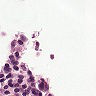
Metastatic tissue present: no